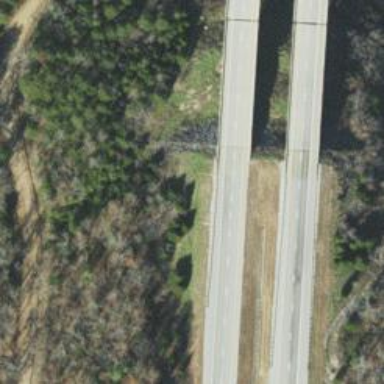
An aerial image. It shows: Beam-structured bridge over trunk highway expressway.